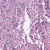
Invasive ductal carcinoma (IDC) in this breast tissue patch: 1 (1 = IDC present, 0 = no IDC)